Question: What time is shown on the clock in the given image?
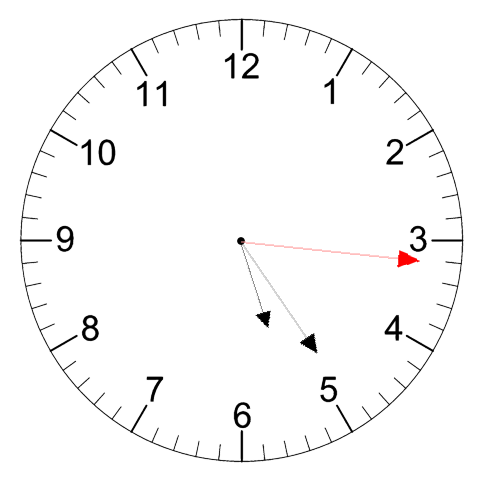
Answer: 05:24:16